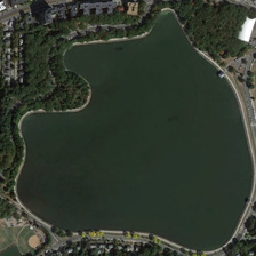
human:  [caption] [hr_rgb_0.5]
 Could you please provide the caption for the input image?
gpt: near the road is a densely populated area.

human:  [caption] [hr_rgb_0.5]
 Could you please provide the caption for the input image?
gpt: a densely populated district

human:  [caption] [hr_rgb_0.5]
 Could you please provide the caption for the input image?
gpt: There is a densely populated area next to the road.

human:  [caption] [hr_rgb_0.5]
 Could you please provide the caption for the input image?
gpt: Next to the road is a densely populated area.

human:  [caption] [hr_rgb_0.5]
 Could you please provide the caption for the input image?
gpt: On the side of the road is a densely populated area.